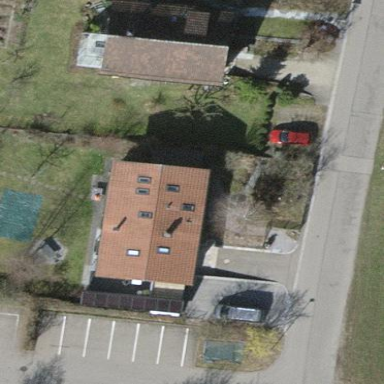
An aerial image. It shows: Detached building.